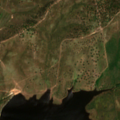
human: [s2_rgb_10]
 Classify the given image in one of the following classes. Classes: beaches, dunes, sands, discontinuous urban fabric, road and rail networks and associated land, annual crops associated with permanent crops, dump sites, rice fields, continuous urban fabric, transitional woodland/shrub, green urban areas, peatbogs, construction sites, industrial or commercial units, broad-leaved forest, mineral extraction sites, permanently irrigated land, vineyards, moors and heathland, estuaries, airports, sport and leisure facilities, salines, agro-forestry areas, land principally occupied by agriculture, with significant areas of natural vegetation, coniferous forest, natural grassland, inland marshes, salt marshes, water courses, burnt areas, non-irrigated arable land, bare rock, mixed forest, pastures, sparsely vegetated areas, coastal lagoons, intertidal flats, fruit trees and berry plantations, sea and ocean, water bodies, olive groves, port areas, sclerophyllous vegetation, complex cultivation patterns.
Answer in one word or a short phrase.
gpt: continuous urban fabric